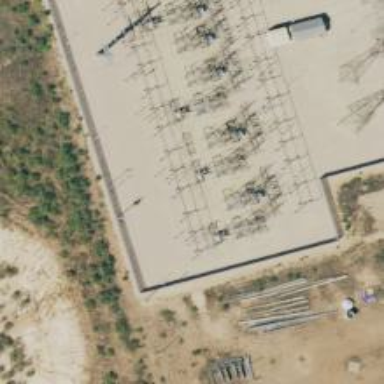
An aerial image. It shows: Switch for power supply.